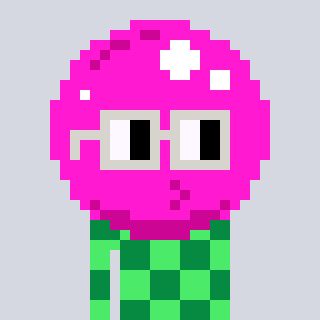
a pixel art character with square light gray glasses, a bubblegum-shaped head and a teal-colored body on a cool background